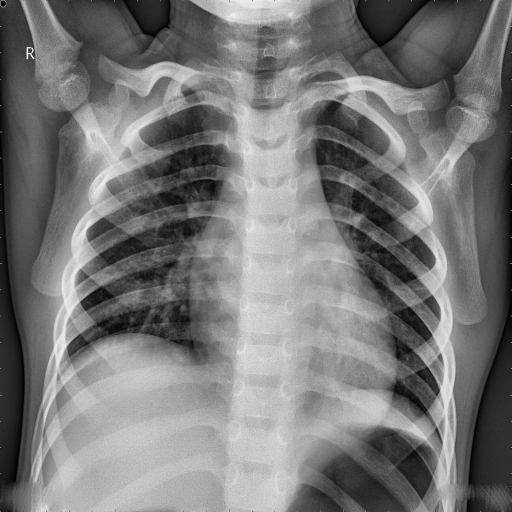
Finding: NORMAL